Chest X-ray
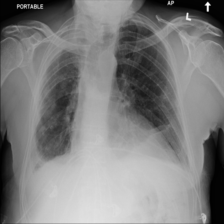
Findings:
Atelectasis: negative
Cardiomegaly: negative
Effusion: positive
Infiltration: positive
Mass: negative
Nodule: negative
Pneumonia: negative
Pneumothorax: negative
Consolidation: negative
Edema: positive
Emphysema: negative
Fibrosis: negative
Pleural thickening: positive
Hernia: negative